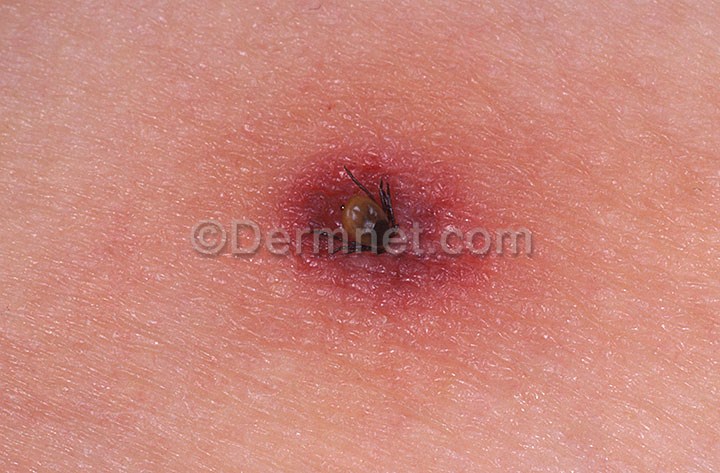
Disease: Scabies Lyme Disease and other Infestations and Bites